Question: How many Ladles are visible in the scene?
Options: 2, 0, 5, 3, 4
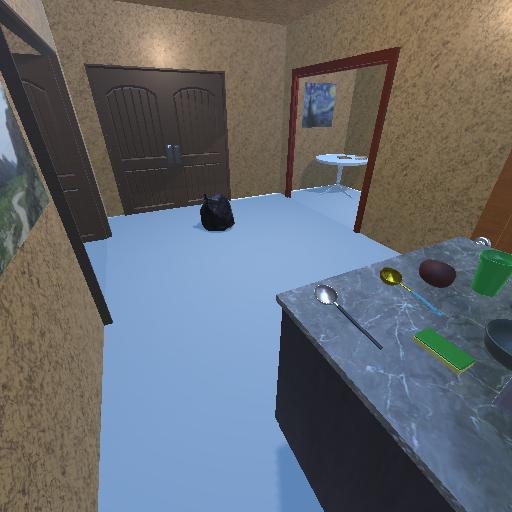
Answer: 2